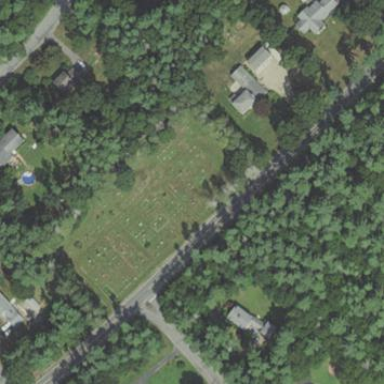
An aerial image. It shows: Cemetery that holds historical significance.